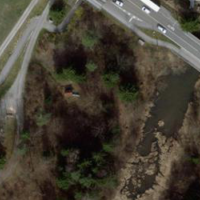
EUNIS habitat code: 45
Species observed at this site:
Prunus padus